Question: Count the number of objects in the diagram.
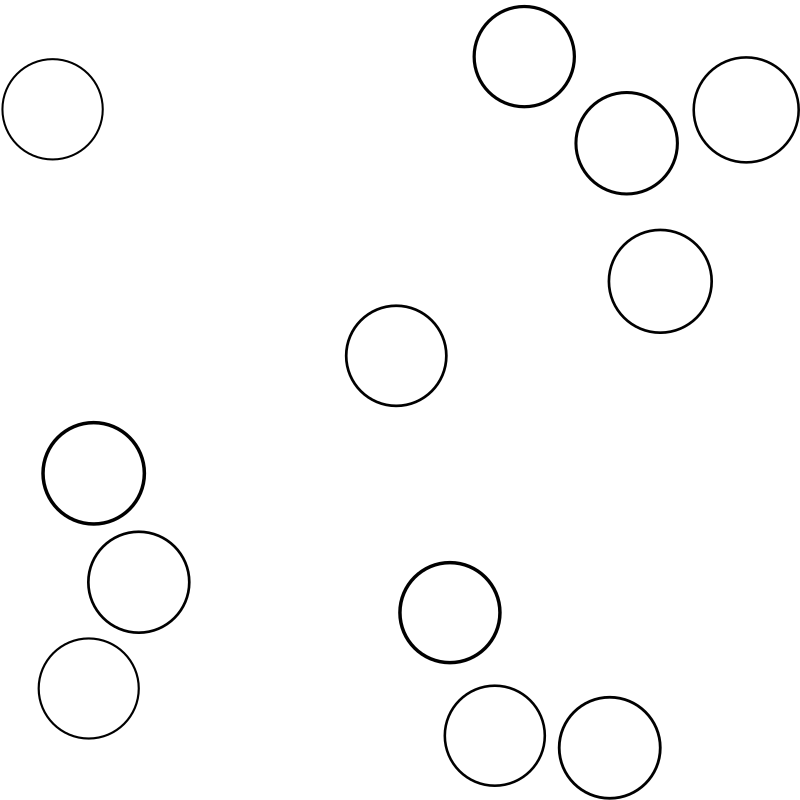
Answer: 12